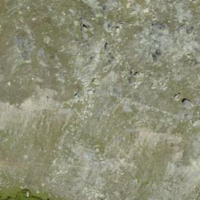
EUNIS habitat code: 48
Species observed at this site:
Jacobaea incana